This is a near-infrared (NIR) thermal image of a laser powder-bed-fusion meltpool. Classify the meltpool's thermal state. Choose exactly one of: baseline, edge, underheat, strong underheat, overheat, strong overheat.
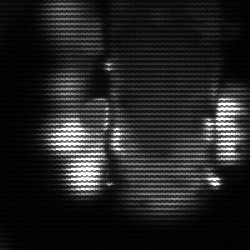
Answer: strong underheat